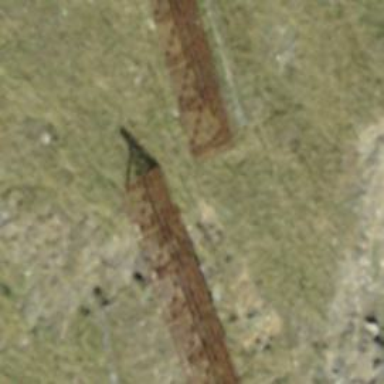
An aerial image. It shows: Snow fence that is man-made.